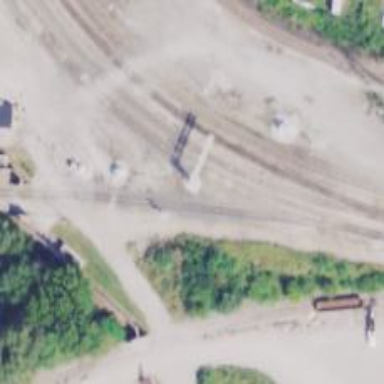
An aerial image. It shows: Railway signal.